Interaction volume radius: 5 \u00c5
Interaction volume height: 10 \u00c5
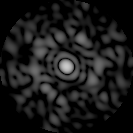
Disorder parameter: 0.8428